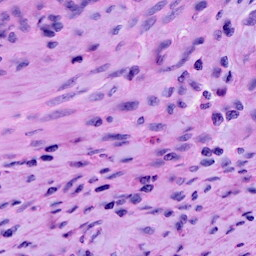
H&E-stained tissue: Cervix